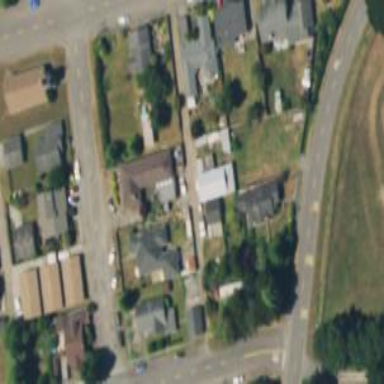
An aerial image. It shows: Alley classified as service road.